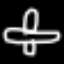
Label: airplane